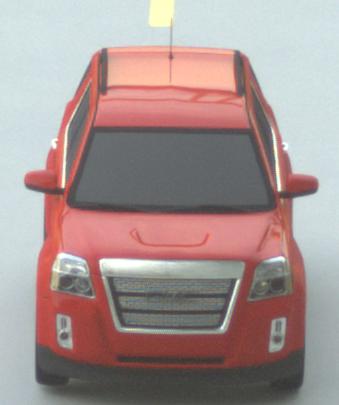
Make: GMC
Model: Terrain
Detailed model: Gen. 1
Model produced from: 2009
Model produced until: 2017
Doors: 5
Color: red
Road condition: dry road
Daytime: sunrise or sunset
Contrast: medium contrast